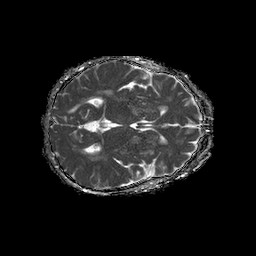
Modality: ADC
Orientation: axial
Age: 64
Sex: female
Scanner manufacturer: philips
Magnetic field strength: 1.5 T
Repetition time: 4.6 s
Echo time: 0.09059 s